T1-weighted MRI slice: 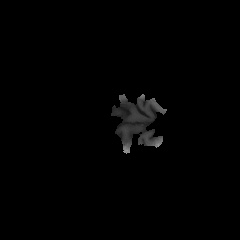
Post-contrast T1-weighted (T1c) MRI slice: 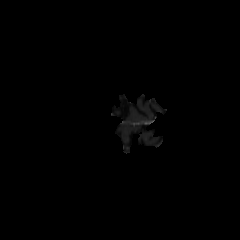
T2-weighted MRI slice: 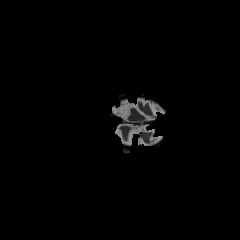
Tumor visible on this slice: no